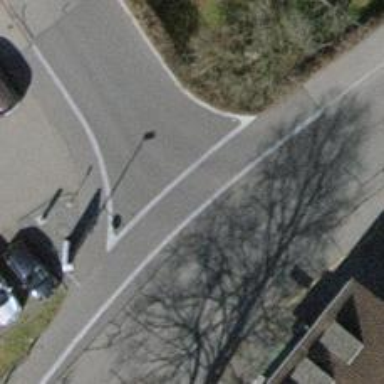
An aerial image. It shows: Unmarked road crossing.